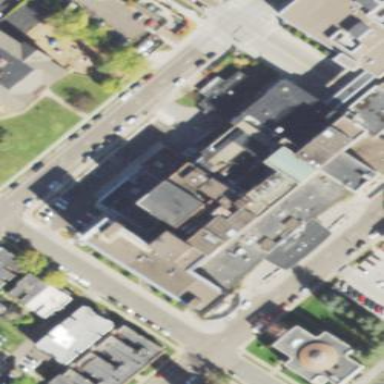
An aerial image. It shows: Hospital building.